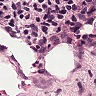
Metastatic tissue present: no